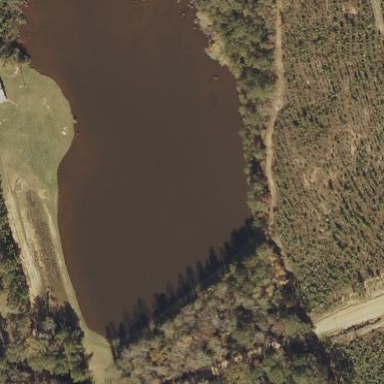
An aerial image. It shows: Reservoir of natural water.